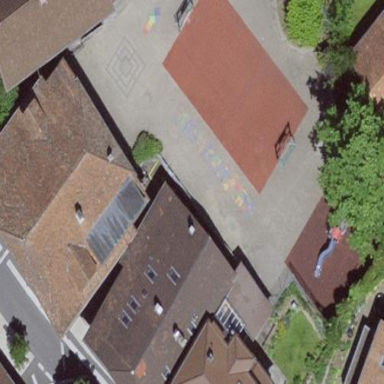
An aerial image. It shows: School building.